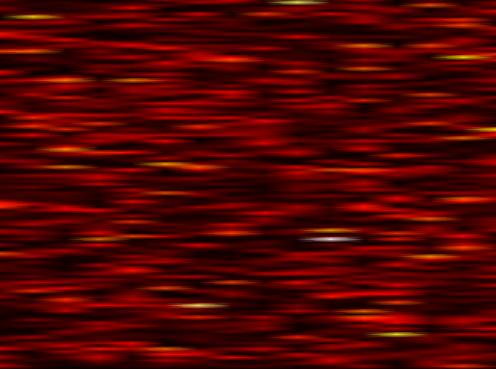
Label: OFDM